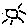
Label: sun